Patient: sex F, age 54
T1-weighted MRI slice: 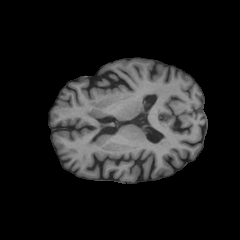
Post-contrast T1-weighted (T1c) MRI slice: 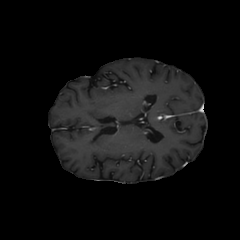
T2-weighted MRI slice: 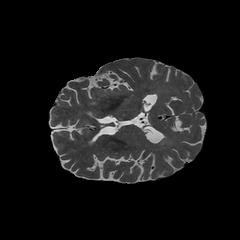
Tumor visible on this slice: no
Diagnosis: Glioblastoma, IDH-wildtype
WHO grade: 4